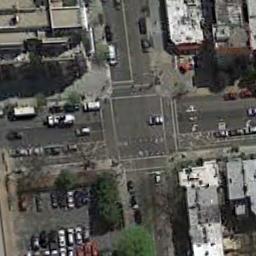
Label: intersection